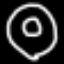
Label: donut